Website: ulta-beauty
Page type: address-validator
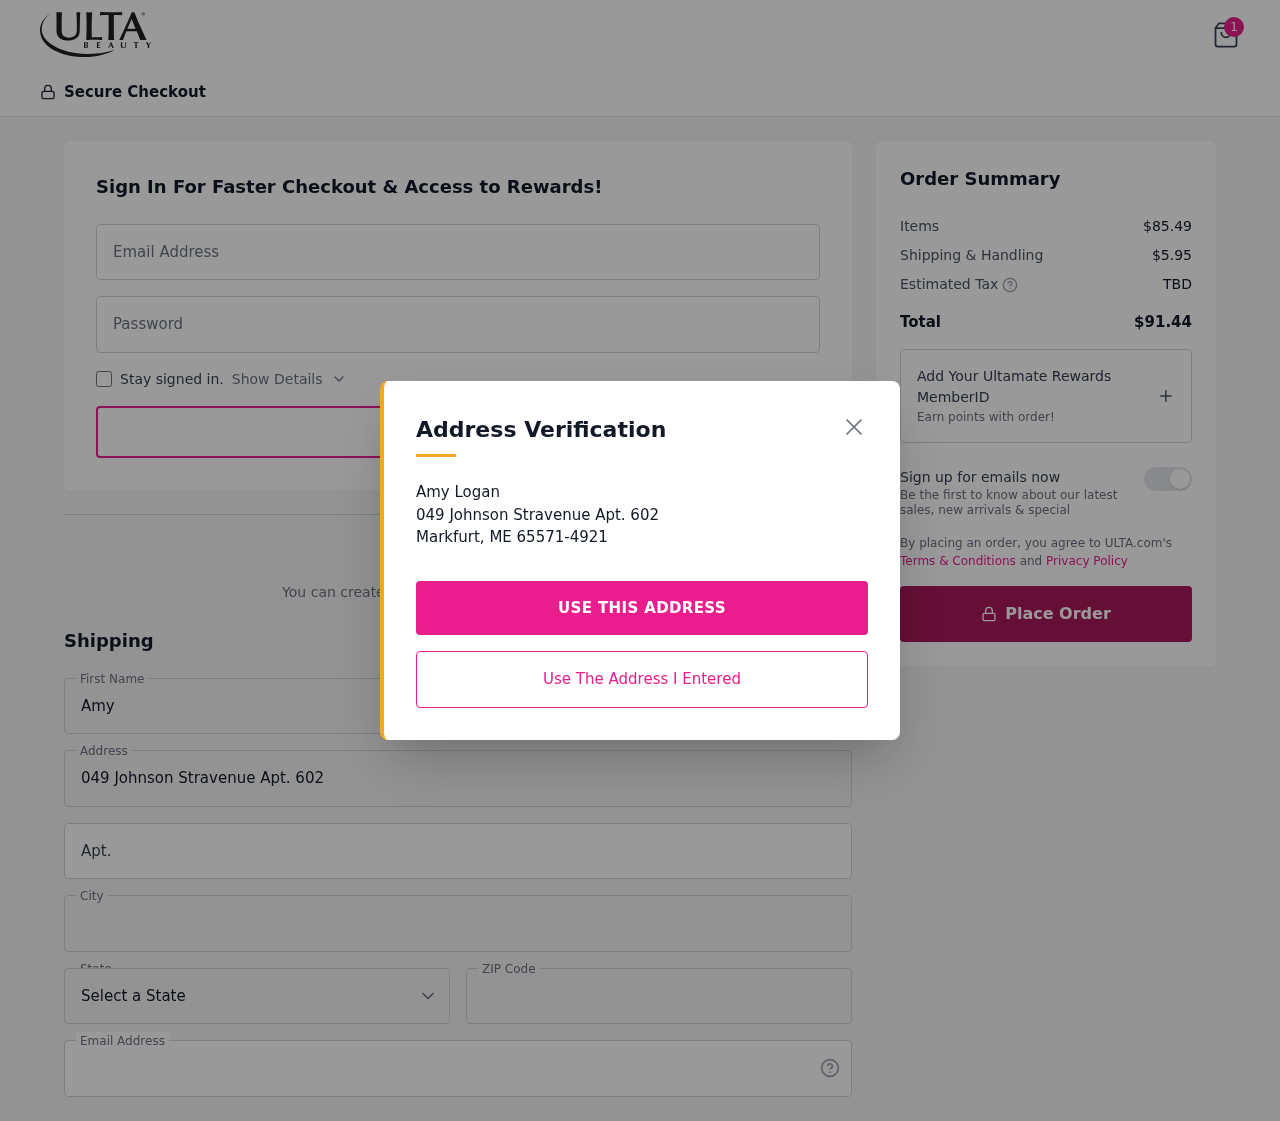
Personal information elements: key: PII_CITY
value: Markfurt
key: PII_EMAIL
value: amy_logan@hotmail.com
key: PII_FIRSTNAME
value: Amy
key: PII_LASTNAME
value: Logan
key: PII_POSTCODE
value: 65571
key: PII_STATE_ABBR
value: ME
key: PII_STREET
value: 049 Johnson Stravenue Apt. 602
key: PII_STREET2
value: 049 Johnson Stravenue Apt. 602
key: PII_STREET2
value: Apt. 640
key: PII_FULLNAME2
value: Amy Logan
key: PII_CITY2
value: Markfurt
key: PII_STATE_ABBR2
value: ME
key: PII_POSTCODE_FULL
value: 65571
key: PII_POSTCODE_EXT
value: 4921
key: PII_POSTCODE_NUMERIC
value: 65571
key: PII_POSTCODE_EXT_NUMERIC
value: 4921
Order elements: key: ORDER_NUM_ITEMS
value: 1
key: ORDER_SUBTOTAL
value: $85.49
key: ORDER_SHIPPING_COST
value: $5.95
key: ORDER_TOTAL
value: $91.44